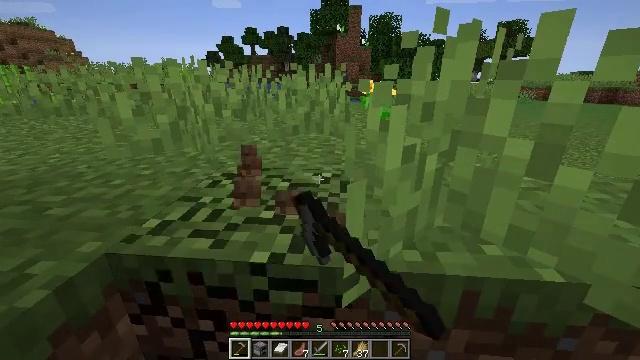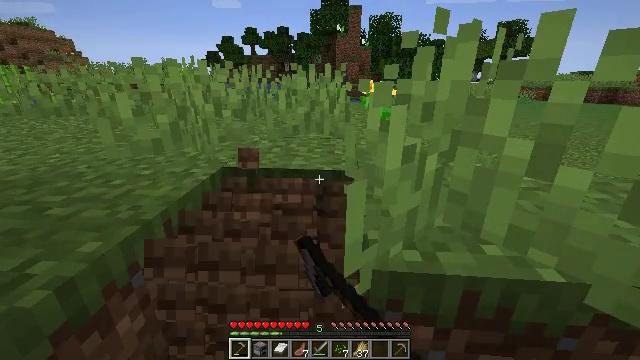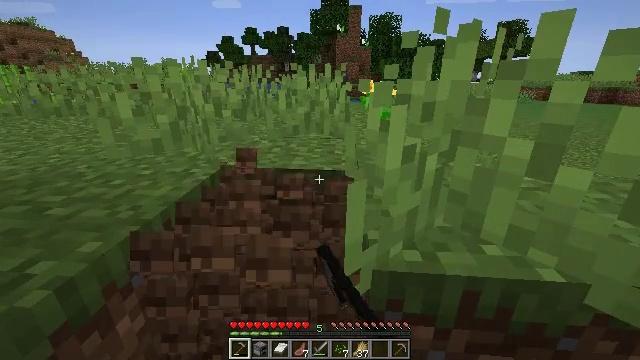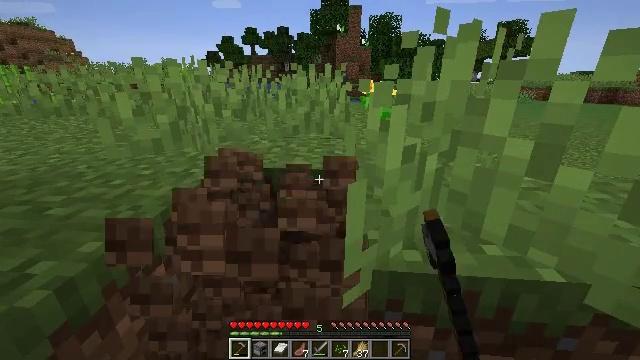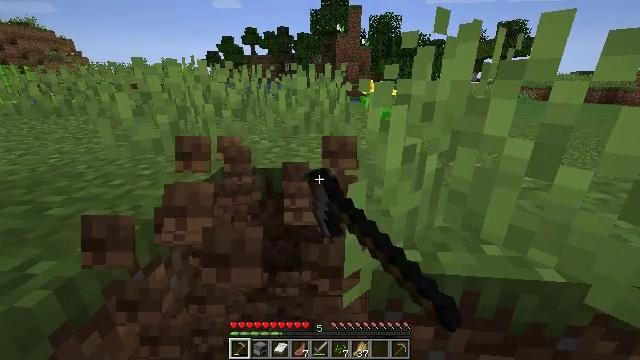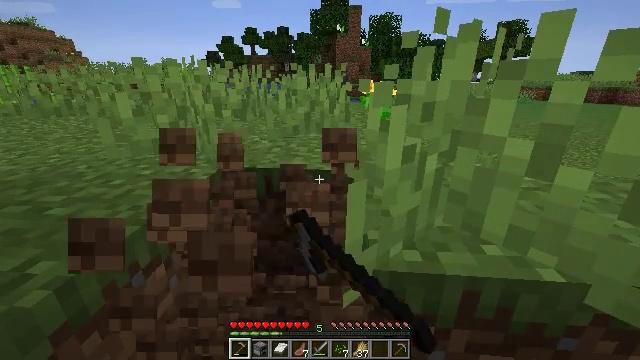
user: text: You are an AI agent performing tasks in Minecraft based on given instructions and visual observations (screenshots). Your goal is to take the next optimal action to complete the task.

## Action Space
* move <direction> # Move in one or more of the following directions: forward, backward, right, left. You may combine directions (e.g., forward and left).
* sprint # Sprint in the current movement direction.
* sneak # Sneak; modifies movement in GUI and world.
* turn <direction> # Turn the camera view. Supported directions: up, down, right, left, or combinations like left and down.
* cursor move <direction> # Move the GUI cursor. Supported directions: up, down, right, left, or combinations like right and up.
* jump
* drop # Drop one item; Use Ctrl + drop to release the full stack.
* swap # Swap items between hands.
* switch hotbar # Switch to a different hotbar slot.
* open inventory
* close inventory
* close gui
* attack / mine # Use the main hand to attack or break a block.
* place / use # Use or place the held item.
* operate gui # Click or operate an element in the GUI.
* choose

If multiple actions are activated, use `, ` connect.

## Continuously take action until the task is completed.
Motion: motion action
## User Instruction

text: Dig up the grass block for dirt.
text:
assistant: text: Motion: attack / mine
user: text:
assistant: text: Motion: attack / mine
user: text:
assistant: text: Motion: attack / mine
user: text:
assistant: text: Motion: attack / mine
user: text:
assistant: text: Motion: attack / mine
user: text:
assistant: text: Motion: attack / mine